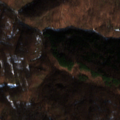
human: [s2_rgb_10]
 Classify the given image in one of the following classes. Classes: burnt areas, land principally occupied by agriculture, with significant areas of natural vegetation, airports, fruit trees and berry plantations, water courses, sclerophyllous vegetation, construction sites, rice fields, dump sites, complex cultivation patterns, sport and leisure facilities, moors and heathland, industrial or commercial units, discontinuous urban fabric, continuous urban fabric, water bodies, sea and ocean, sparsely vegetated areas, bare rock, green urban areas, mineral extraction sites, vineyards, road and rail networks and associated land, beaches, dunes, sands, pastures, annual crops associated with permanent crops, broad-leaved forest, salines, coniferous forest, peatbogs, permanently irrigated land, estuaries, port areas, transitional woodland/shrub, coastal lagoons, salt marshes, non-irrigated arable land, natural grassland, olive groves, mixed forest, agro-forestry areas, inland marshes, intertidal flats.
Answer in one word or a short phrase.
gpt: land principally occupied by agriculture, with significant areas of natural vegetation, broad-leaved forest